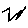
Label: zigzag